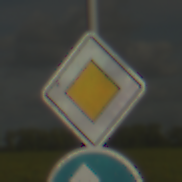
Verkehrszeichen: Vorfahrtsstrasse
Zusatzzeichen unten: VorgeschriebeneFahrtrichtungGeradeausOderRechts
Umgebung: Outdoor, RoadRail
Tageszeit: Midday
Wetter: PartlyCloudy
Licht: Natural
Jahreszeit: NotSpecified
Kontrast: HighContrast